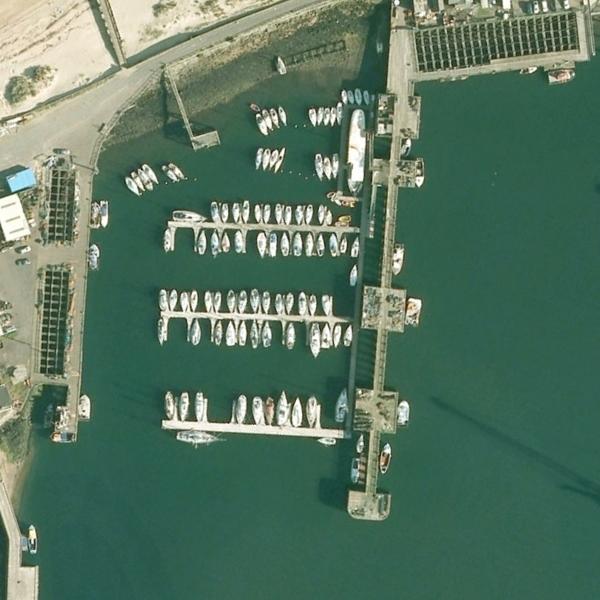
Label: Port